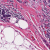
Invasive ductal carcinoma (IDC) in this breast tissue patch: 0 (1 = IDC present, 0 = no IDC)